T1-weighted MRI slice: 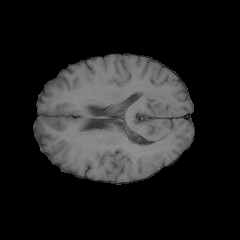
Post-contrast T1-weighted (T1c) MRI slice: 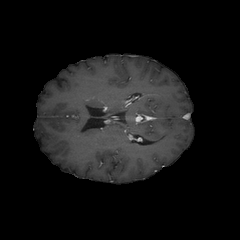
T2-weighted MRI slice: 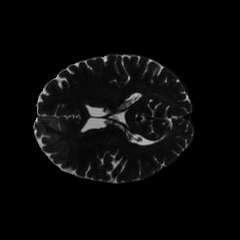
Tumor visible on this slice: yes